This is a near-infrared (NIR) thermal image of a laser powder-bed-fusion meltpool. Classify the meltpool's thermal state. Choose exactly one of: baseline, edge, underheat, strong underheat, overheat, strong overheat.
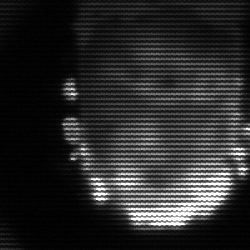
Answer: baseline